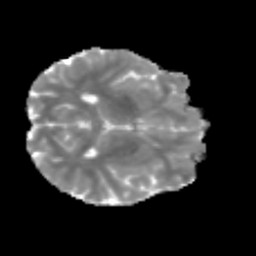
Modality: MD
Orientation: axial
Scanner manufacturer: siemens
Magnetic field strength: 3 T
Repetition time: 3.6 s
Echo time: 0.092 s